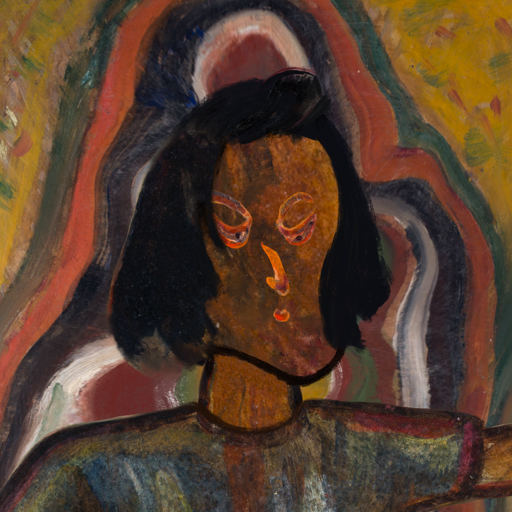
Background: AfterRaid, Head And Neck Side: Mosgoul, Face Side: Hypocrite, Bust: Mosgoul, Hair Side: Mosgoul, Head Accessory: Blank, Second Necklace: Blank, Necklace: Blank, Baby: Blank